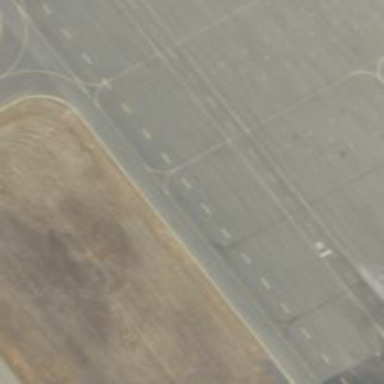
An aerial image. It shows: Image of taxiway at airport.